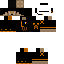
A male skeleton skin with dark skin, wearing brown helmet dressed in a black armor chest and black pants, featuring a closed mouth.